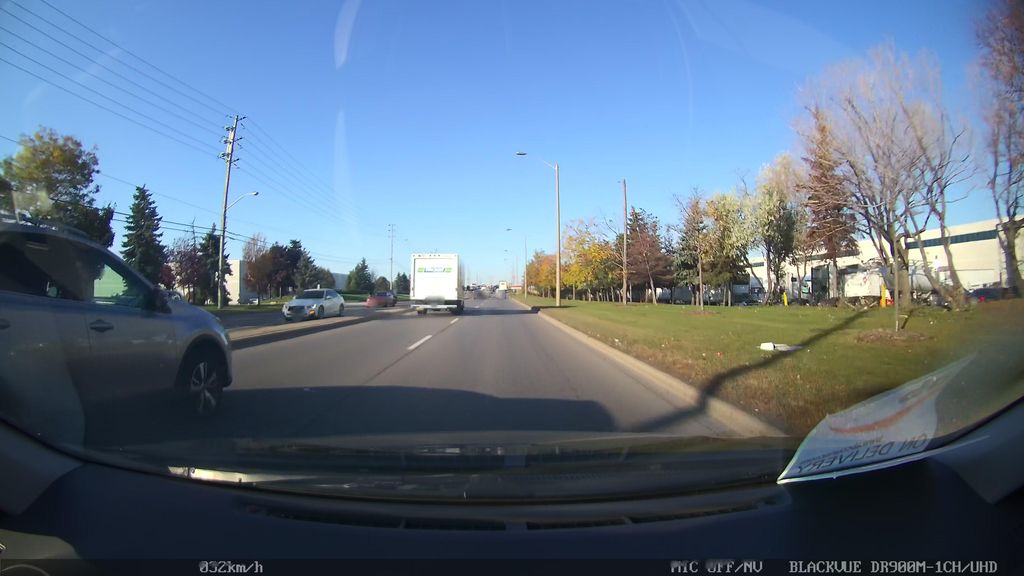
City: toronto